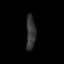
Tissue: skin
Cell type: T cells
Senescence score: 0.676
Nuclear area (px): 318
Mean DAPI intensity: 52.132